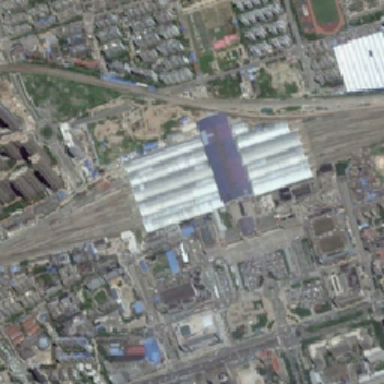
The white house is a railway station .